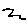
Label: zigzag